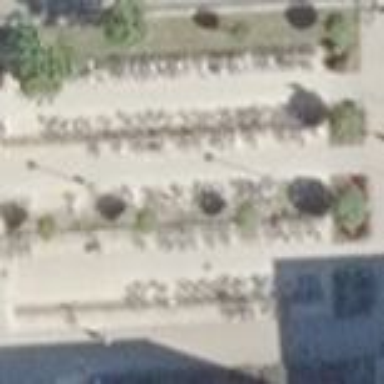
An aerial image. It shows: Bicycle parking area with wall loops for securing bikes.